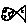
Label: fish